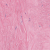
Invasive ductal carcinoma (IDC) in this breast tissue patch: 0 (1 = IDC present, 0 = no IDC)